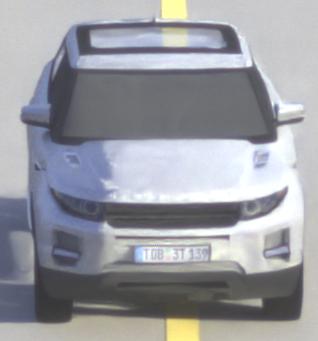
Make: Land Rover
Model: Range Rover Evoque 2.0 Si4
Detailed model: Range Rover Evoque (I)
Model produced from: 2011/08
Model produced until: 2013/11
Doors: 5
Color: white
Road condition: dry road
Daytime: morning or afternoon
Contrast: medium contrast